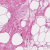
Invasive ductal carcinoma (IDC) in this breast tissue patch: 0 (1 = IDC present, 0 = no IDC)